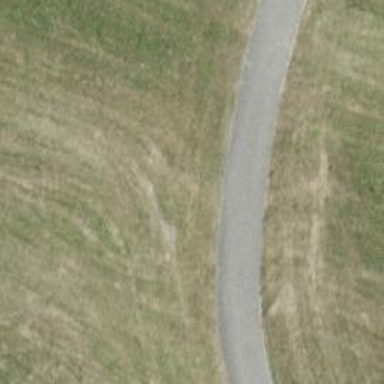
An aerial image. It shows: Paved residential road.